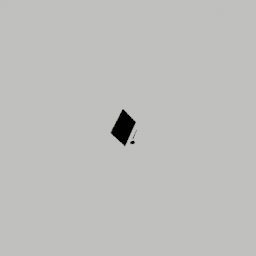
Label: electronics